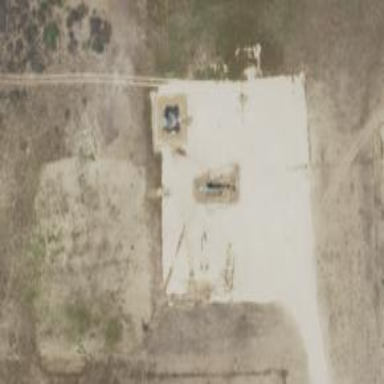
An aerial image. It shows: Petroleum well.